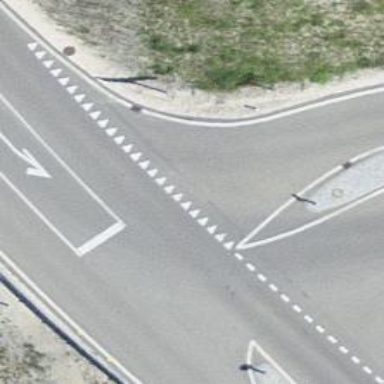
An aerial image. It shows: Road with "give way" sign.